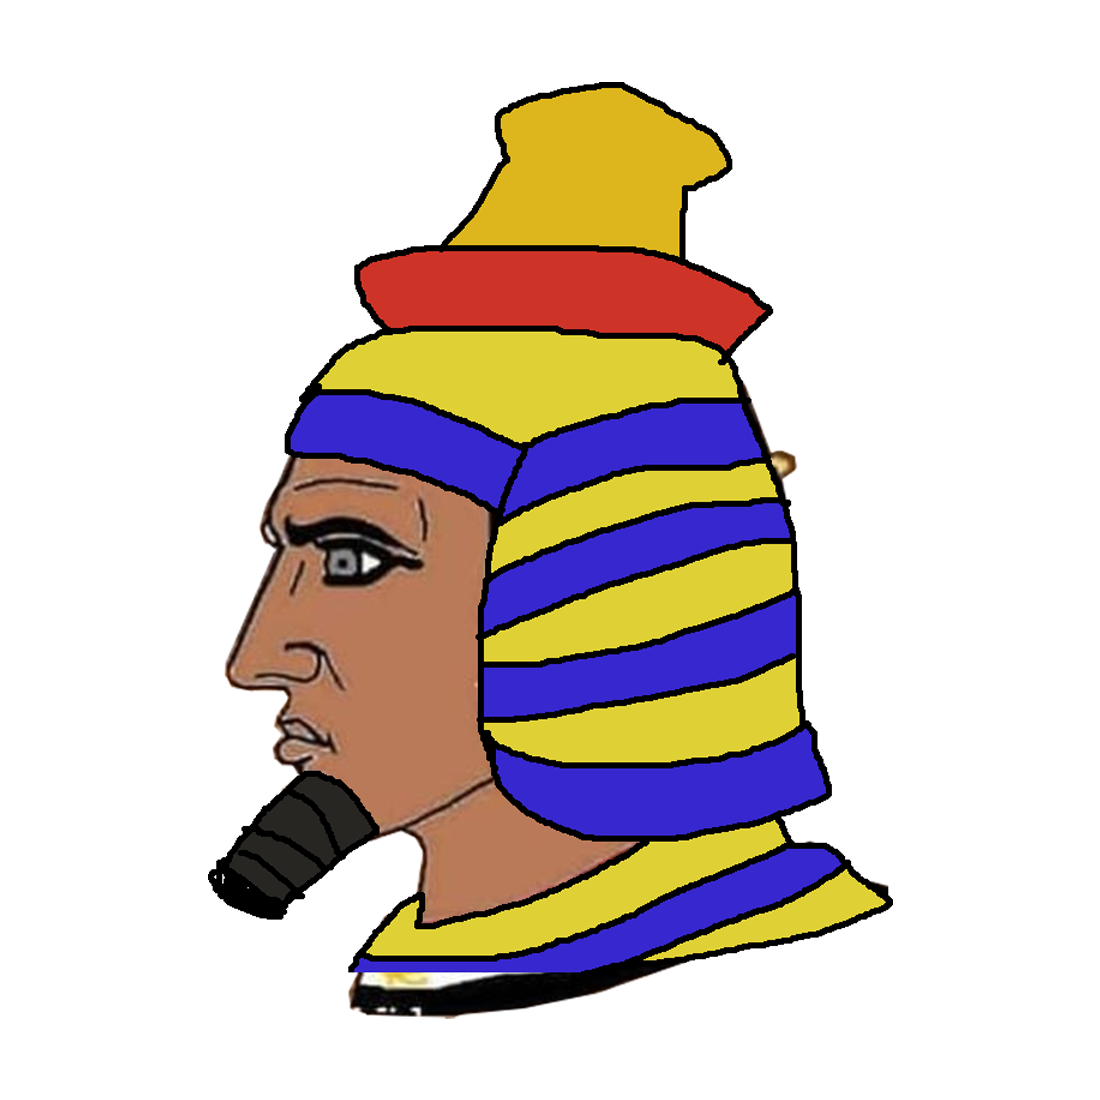
Label: 4_Yes_Chad